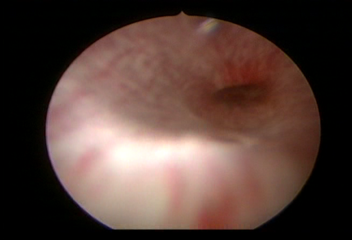
Modality: WLC
Class: Normal mucosa
Bladder cancer association: No